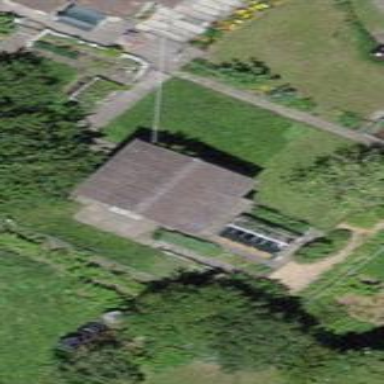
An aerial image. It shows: Barn.